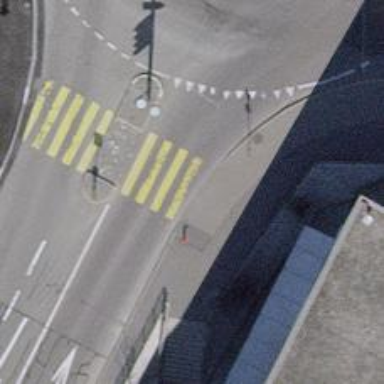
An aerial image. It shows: Kerb serving as barrier.